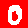
Digit: 0